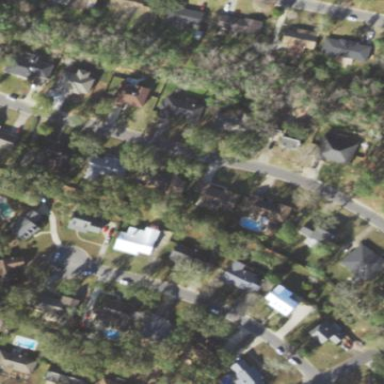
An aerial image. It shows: Residential area consisting of single-family homes.